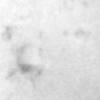
Label: no_change